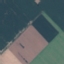
Land use / land cover class: AnnualCrop